Question: Given the schedule below, what is the maximum total time (in minutes) a person can spend in lectures? All time nodes are integer multiples of 10 minutes.
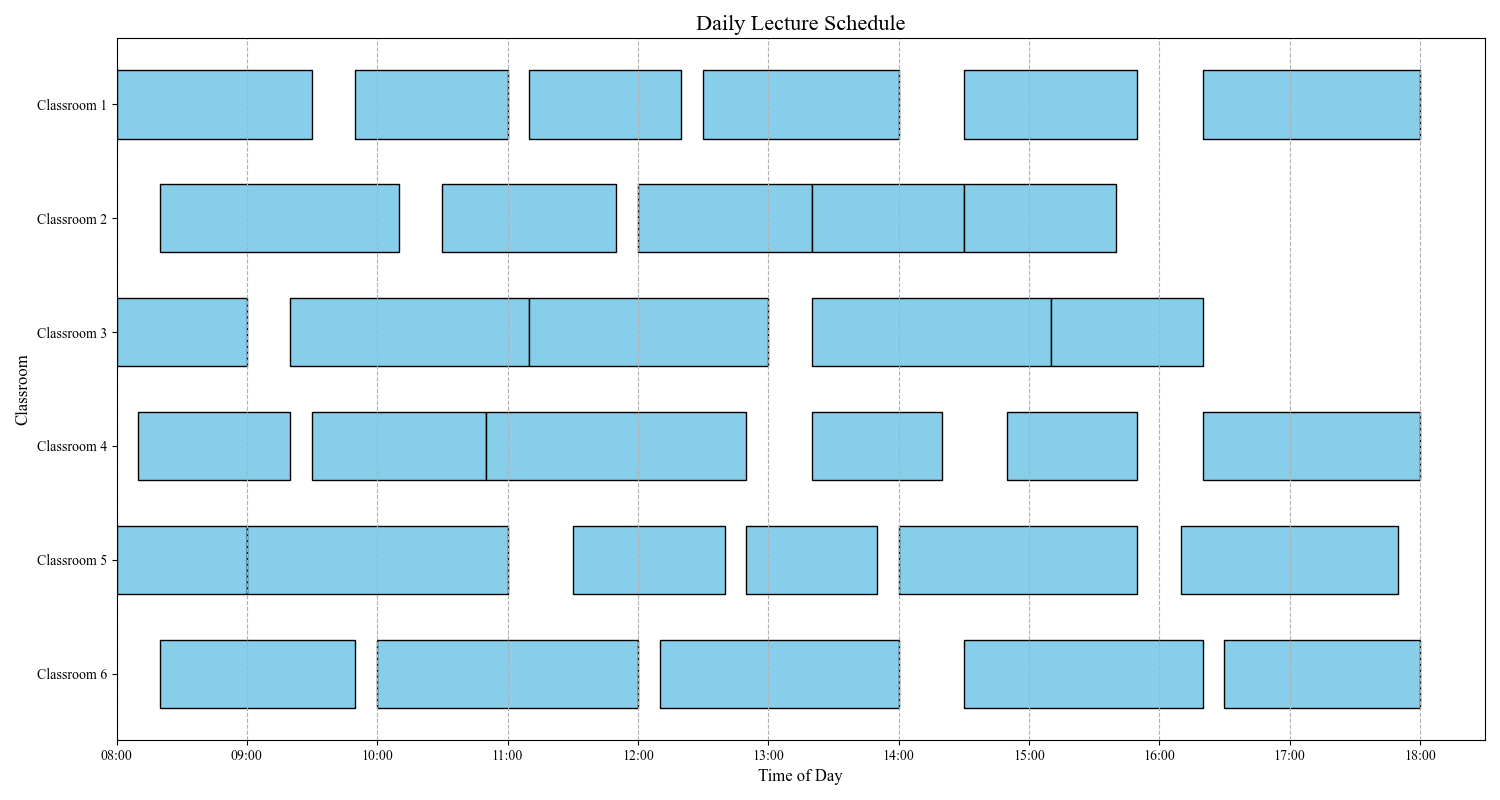
Answer: 570